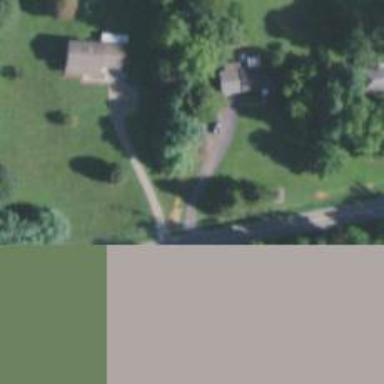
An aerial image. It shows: Driveway.